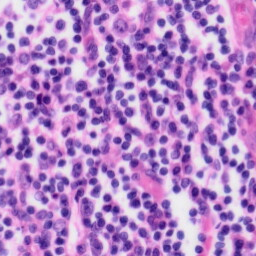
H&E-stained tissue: Tonsil